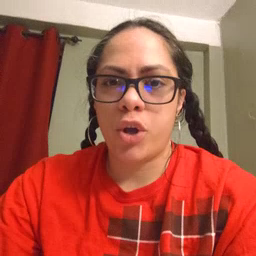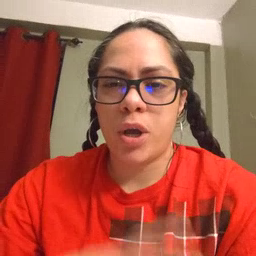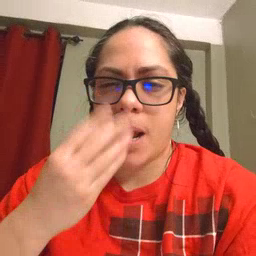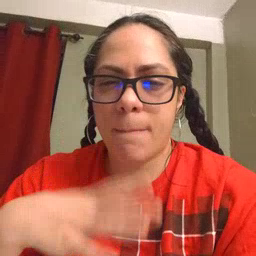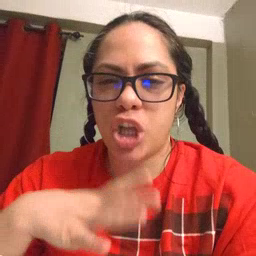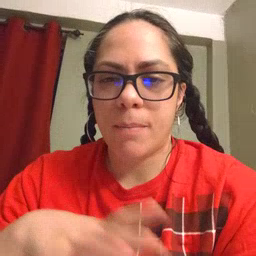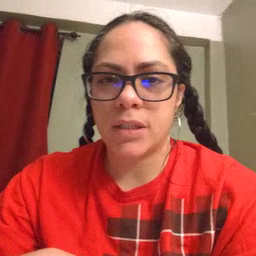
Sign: pajamas